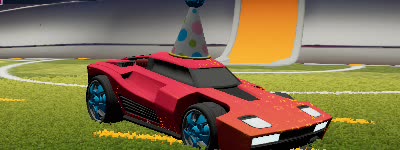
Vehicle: breakout